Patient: sex F, age 26
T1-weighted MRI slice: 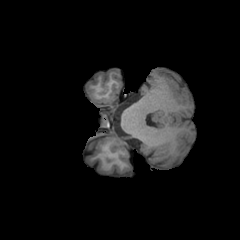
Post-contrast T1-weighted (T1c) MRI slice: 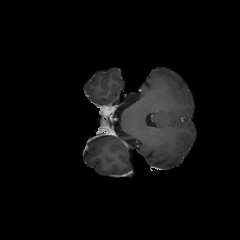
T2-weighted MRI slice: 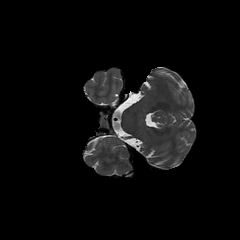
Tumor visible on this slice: no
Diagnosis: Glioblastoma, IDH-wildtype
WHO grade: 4